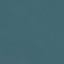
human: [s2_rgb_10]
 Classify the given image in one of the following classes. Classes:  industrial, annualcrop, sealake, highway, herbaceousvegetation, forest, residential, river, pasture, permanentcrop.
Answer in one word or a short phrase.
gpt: SeaLake